Aerial crown-view tile of a tropical tree (Barro Colorado Island, Panama), acquired 20250915:
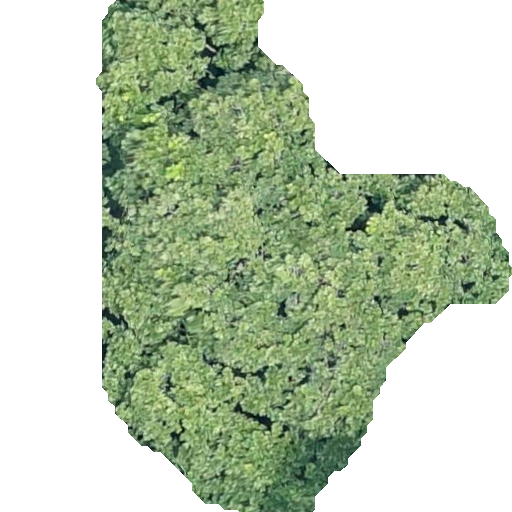
Species: Anacardium excelsum
GBIF accepted scientific name: Anacardium excelsum
Crown area: 195.636 m²